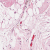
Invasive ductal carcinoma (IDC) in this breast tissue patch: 0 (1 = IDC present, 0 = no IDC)